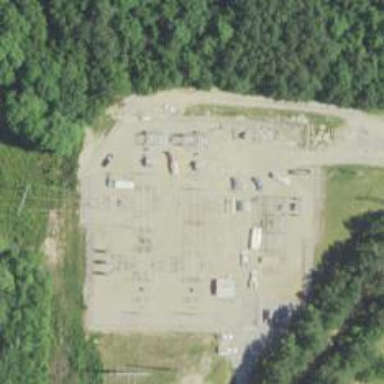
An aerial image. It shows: Switch used for power control.